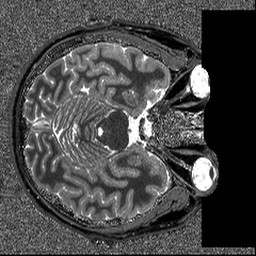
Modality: T1map
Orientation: axial
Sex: male